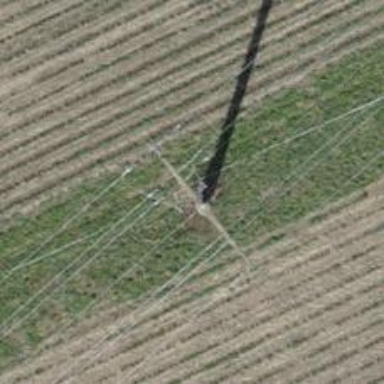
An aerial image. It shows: Power pole.